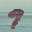
Label: 9